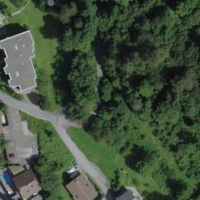
EUNIS habitat code: 55
Species observed at this site:
Urtica dioica